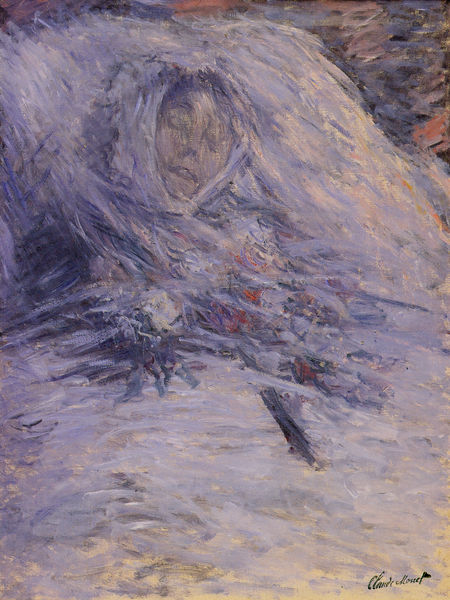
Titel: Camille sur son lit de mort, Camille liegt im Totenbett
Künstler: Claude Monet
Standort: Paris
Institution: Musée d'Orsay
Schlagwörter: blau, gemälde, kopf, mann, schlaf, umhang, weiß, gelb, impressionismus, menschen, blume, blumen, frankreich, frau, grau, hell, kreide, mund, nase, schwarz, blüte, blüten, eis, rot, schleier, schnee, tuch, alt, alte, augen, blass, gesicht, leiche, mensch, tod, tot, toter, portrait, porträt, signatur, kalt, auge, decke, mutter, rosa, ruhig, liegen, schlafen, schlafend, farbe, lila, nebel, winter, blue, kissen, red, white, black, face, female, funeral, gray, nose, old, painting, woman, kopftuch, monet, bed, bett, flowers, pink, laken, liegend, geschlossen, name, offen, krank, munch, bedeckt, kälte, traum, wirbel, tote, ehefrau, edvard munch, bettzeug, zähne, beerdigung, sarg, lieder, verwischt, gestorben, leichnam, totenbett, heaven, head, orange, bleich, kühl, death, claude, claude monet, eyes, snow, light, peaceful, narrow, night, oval, geliebte, brush strokes, impressionism, purple, shadow, mouth, battle, liegt, faces, ice, dead, wind, totenmaske, love, human, art, detail, eye, lines, sterbebett, totenbild, impressionist, mourning, brush, shading, asleep, picasso, resting, sleep, sleeping, eingehüllt, paint, aufbahrung, peace, bestattung, cold, ghost, ätherisch, schlaffend, surreal, slim, aufbarrung, aufbarung, lit de mort, morte, tote frau, violett rosa, blood, thin, tomb, sick, soft, thread, thing, zu, frozen, oils, shroud, kühö, submerged, hibernation, hell signatur, worm, rugih, freeze, hibernating, periwinkle, ded, mough, haggard, camille, portrait of camille monet, broken brushwork